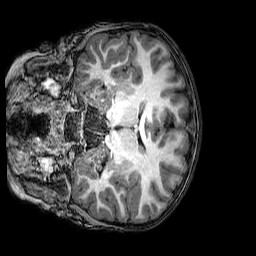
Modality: T1w
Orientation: coronal
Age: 6
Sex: male
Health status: healthy